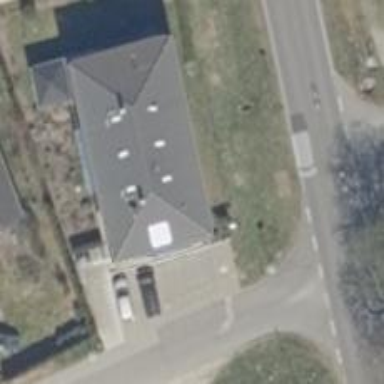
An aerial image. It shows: Veterinary facility.